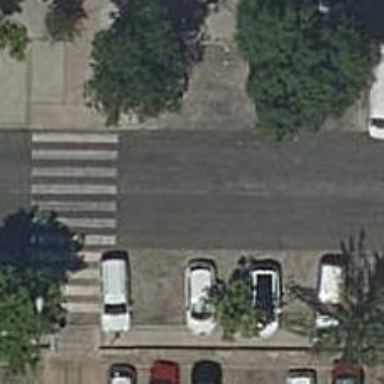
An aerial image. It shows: Public transport stop position.